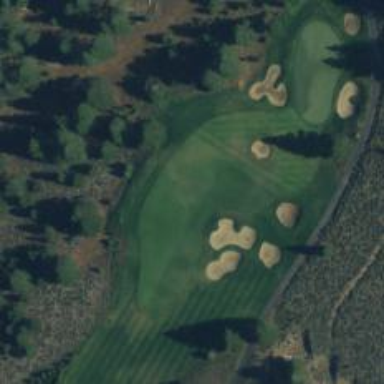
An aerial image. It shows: Golf hole.